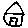
Label: house